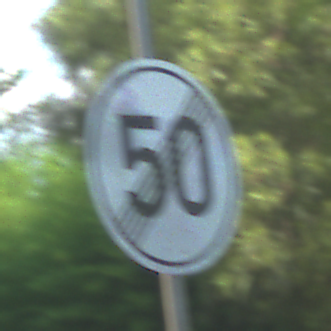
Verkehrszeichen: EndeGeschwindigkeit50
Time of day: MorningAfternoon
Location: Outdoor (Urban)
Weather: PartlyCloudy
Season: NotSpecified
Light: Natural